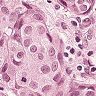
Metastatic tissue present: yes